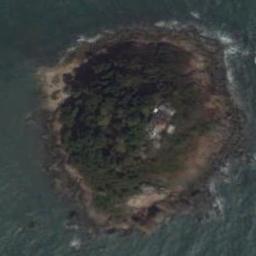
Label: island